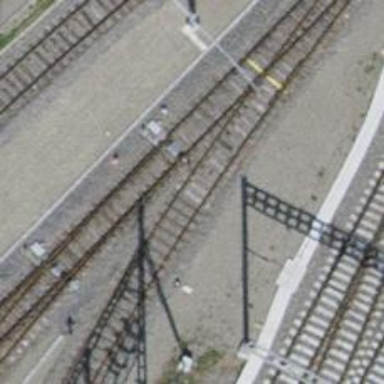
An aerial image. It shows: Railway yard with one track in service.